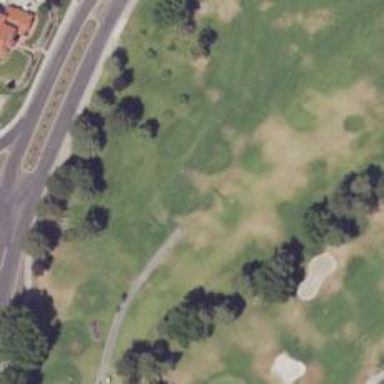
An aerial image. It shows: Golf hole.